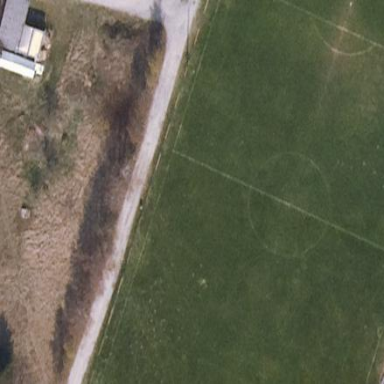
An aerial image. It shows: Grass pitch designated for soccer.